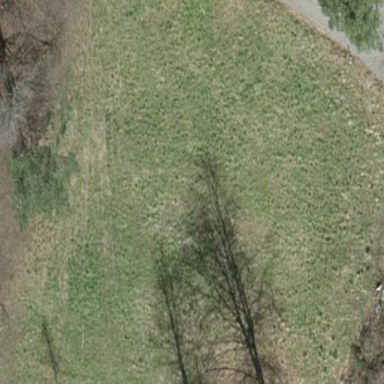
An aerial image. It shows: Area covered with grass.